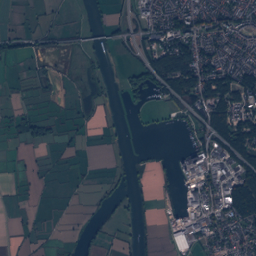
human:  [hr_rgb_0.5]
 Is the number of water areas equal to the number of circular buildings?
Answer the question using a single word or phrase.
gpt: no

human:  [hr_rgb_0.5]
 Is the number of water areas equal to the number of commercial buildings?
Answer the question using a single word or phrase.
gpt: no

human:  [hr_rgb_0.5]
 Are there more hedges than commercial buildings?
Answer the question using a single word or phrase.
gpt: no

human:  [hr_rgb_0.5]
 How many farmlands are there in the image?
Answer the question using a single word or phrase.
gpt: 27

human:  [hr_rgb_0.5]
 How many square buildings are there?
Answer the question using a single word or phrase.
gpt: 340

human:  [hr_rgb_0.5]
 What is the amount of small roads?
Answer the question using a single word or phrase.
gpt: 498

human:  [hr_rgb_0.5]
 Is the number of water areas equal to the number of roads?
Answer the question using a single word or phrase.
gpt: no

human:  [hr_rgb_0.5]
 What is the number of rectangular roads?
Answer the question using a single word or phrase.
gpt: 0

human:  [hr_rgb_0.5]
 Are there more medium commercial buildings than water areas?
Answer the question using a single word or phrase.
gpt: no

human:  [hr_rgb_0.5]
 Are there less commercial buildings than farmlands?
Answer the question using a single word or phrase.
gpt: no

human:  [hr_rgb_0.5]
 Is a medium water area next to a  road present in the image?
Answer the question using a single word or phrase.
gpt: yes

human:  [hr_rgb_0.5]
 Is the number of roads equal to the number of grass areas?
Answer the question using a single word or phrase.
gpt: no

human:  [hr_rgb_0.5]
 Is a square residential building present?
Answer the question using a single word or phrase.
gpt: yes

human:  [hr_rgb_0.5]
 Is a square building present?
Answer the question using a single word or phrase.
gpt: yes

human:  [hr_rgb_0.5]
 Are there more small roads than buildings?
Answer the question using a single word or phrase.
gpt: no

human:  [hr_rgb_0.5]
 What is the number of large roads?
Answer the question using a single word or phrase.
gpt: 0

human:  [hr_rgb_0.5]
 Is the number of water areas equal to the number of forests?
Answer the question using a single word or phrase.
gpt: no

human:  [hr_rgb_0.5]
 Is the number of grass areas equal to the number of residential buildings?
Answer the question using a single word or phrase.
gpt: no

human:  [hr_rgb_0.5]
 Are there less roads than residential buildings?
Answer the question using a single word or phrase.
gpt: yes

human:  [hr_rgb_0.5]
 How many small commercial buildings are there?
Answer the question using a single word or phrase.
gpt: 66

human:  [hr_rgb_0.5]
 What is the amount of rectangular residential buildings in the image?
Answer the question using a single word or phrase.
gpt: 1728

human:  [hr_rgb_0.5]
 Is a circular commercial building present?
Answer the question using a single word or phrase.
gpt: no

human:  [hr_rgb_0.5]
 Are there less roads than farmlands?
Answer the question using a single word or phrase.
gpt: no

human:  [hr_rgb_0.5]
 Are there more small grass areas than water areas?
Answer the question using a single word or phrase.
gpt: yes

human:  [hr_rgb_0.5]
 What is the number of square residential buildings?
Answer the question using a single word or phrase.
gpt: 32

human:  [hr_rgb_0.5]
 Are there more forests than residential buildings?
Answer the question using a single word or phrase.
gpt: no

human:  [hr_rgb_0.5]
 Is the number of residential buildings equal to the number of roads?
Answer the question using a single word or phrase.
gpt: no

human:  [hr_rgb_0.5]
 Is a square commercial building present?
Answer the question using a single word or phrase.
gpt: no

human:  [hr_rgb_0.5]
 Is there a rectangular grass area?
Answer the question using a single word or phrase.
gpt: yes

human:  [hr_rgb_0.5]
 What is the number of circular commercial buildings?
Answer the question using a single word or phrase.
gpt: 0

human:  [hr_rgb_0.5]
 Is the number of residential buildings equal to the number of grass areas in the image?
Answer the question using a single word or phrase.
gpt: no

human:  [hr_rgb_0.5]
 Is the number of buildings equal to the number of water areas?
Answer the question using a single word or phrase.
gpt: no

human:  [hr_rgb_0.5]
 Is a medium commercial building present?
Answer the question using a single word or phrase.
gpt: yes

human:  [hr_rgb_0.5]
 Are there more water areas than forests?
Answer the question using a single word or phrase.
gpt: no

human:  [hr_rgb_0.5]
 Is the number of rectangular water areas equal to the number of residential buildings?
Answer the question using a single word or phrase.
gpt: no

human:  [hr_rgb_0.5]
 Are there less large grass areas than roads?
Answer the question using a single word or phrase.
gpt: yes